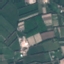
Land use / land cover class: PermanentCrop